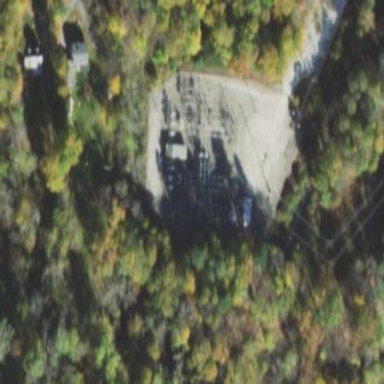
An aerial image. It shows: Outdoor distribution substation.